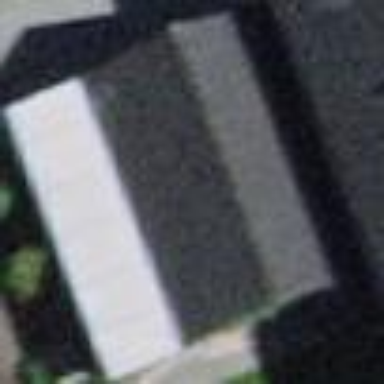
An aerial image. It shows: Garage building.